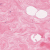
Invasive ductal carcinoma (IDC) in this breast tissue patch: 0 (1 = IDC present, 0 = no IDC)